Question: I am brand new to android studio. Just downloaded it on my MacBook pro. Every time I try and create a new project I get the error in the following screenshot:

Anyone know whats going wrong here?
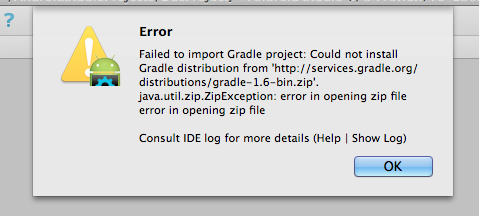
Answer: Check if you're running the latest version (0.2.6) of android-studio, via the menu Help -> About. If not, update via Help -> Check for update and see whether the problem persists.